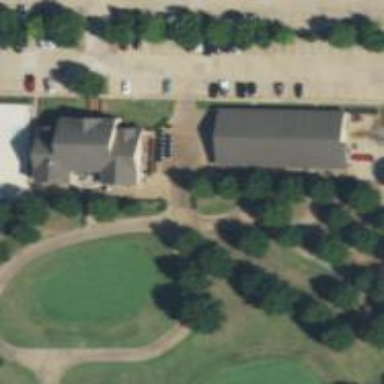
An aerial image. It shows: Service road designated as golf cart path.